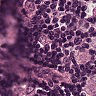
Metastatic tissue present: yes